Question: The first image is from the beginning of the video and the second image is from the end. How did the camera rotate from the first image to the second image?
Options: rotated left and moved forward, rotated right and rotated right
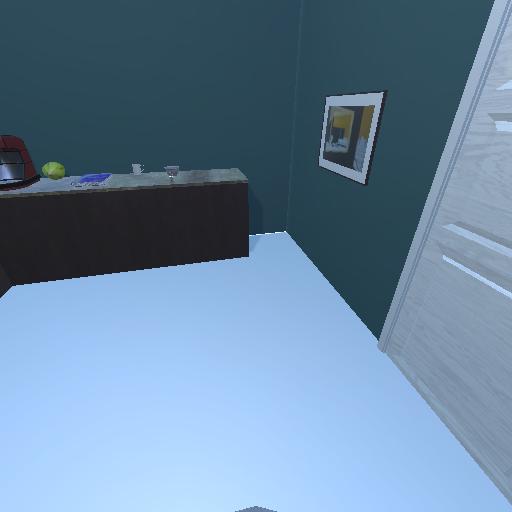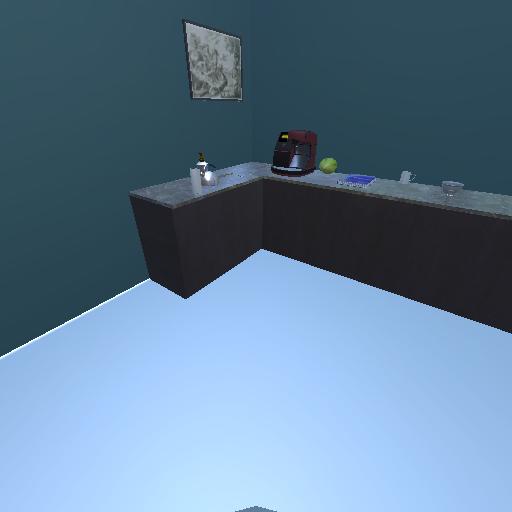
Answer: rotated left and moved forward